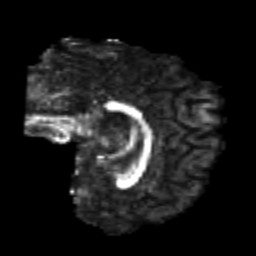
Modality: FA
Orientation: sagittal
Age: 24
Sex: male
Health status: healthy
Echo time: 0.074 s